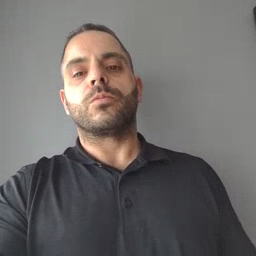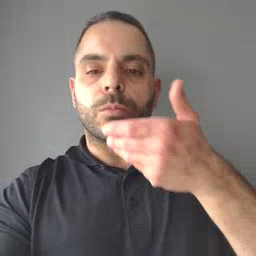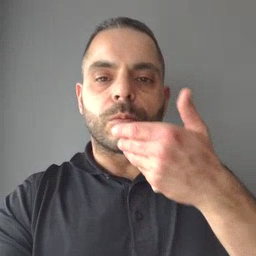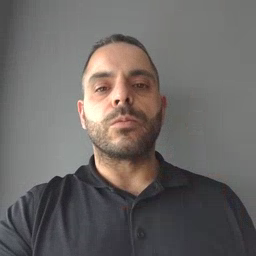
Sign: pizza